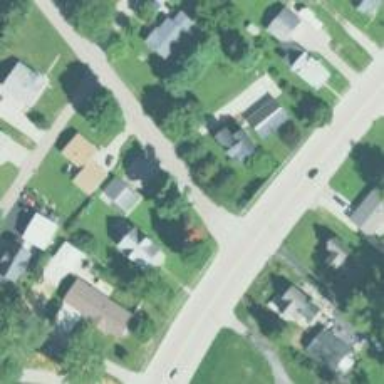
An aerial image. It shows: Residential road.